Field crop: maize
Growth stage: 2
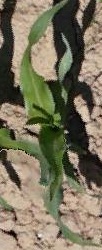
Species: maize